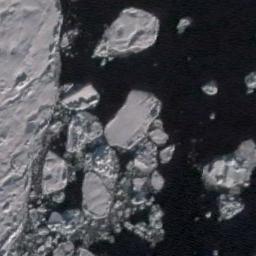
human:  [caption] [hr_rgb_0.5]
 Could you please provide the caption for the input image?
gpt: There are different shapes of sea ice .

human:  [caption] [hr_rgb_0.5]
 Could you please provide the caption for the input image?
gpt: Some pieces of sea ice of different sizes and thickness are next to the large piece of sea ice .

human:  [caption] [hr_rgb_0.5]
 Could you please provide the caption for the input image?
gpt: There is a big ice and many small ice on the dark blue sea .

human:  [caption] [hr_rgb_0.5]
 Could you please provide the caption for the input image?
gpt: A large piece of ice and many small pieces of ice floating around it float on the deep blue sea .

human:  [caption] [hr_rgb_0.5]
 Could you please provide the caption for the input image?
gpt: There are some pieces of sea ice beside the ice sheet .